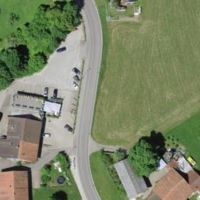
EUNIS habitat code: 52
Species observed at this site:
Vicia sepium